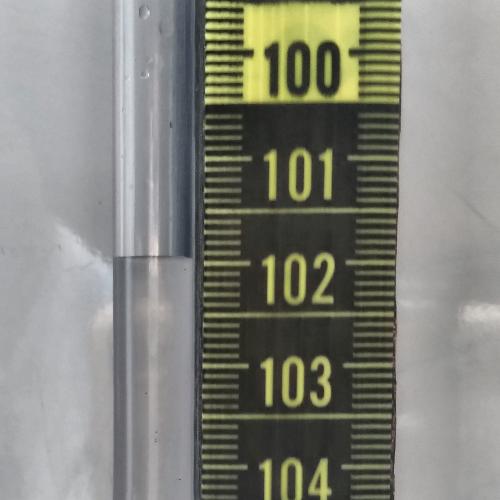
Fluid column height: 101.9 cm